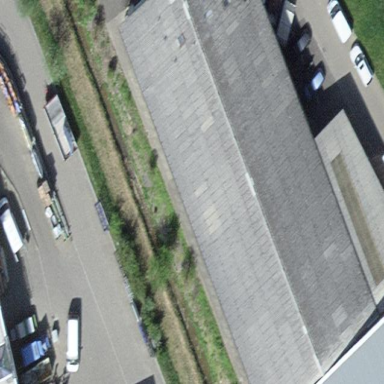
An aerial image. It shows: Industrial building.